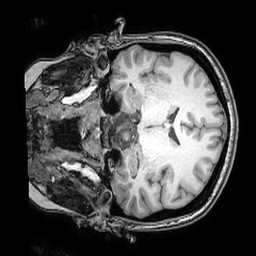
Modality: T1w
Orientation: coronal
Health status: ill
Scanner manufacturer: philips
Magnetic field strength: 3 T
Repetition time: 0.007 s
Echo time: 0.0035 s